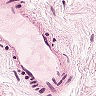
Metastatic tissue present: no